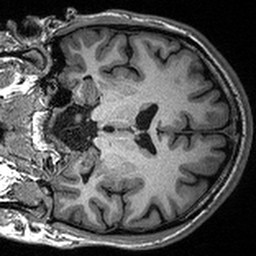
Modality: T1w
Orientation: coronal
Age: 20
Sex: male